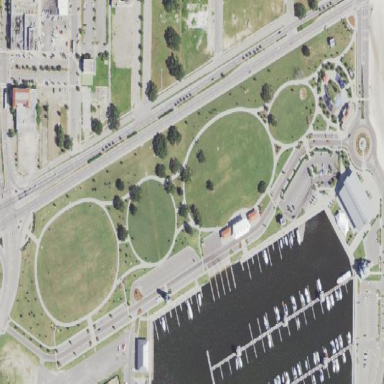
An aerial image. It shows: Park.